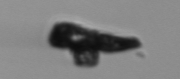
Label: Delphineis